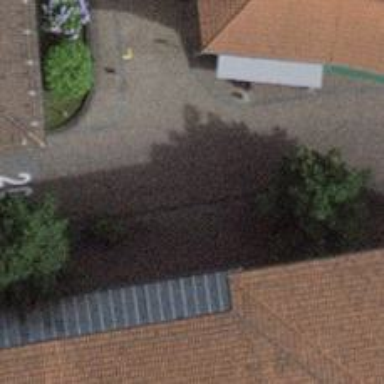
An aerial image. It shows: Pedestrian road.